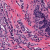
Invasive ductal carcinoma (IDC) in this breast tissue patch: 1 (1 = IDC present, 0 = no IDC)